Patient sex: M
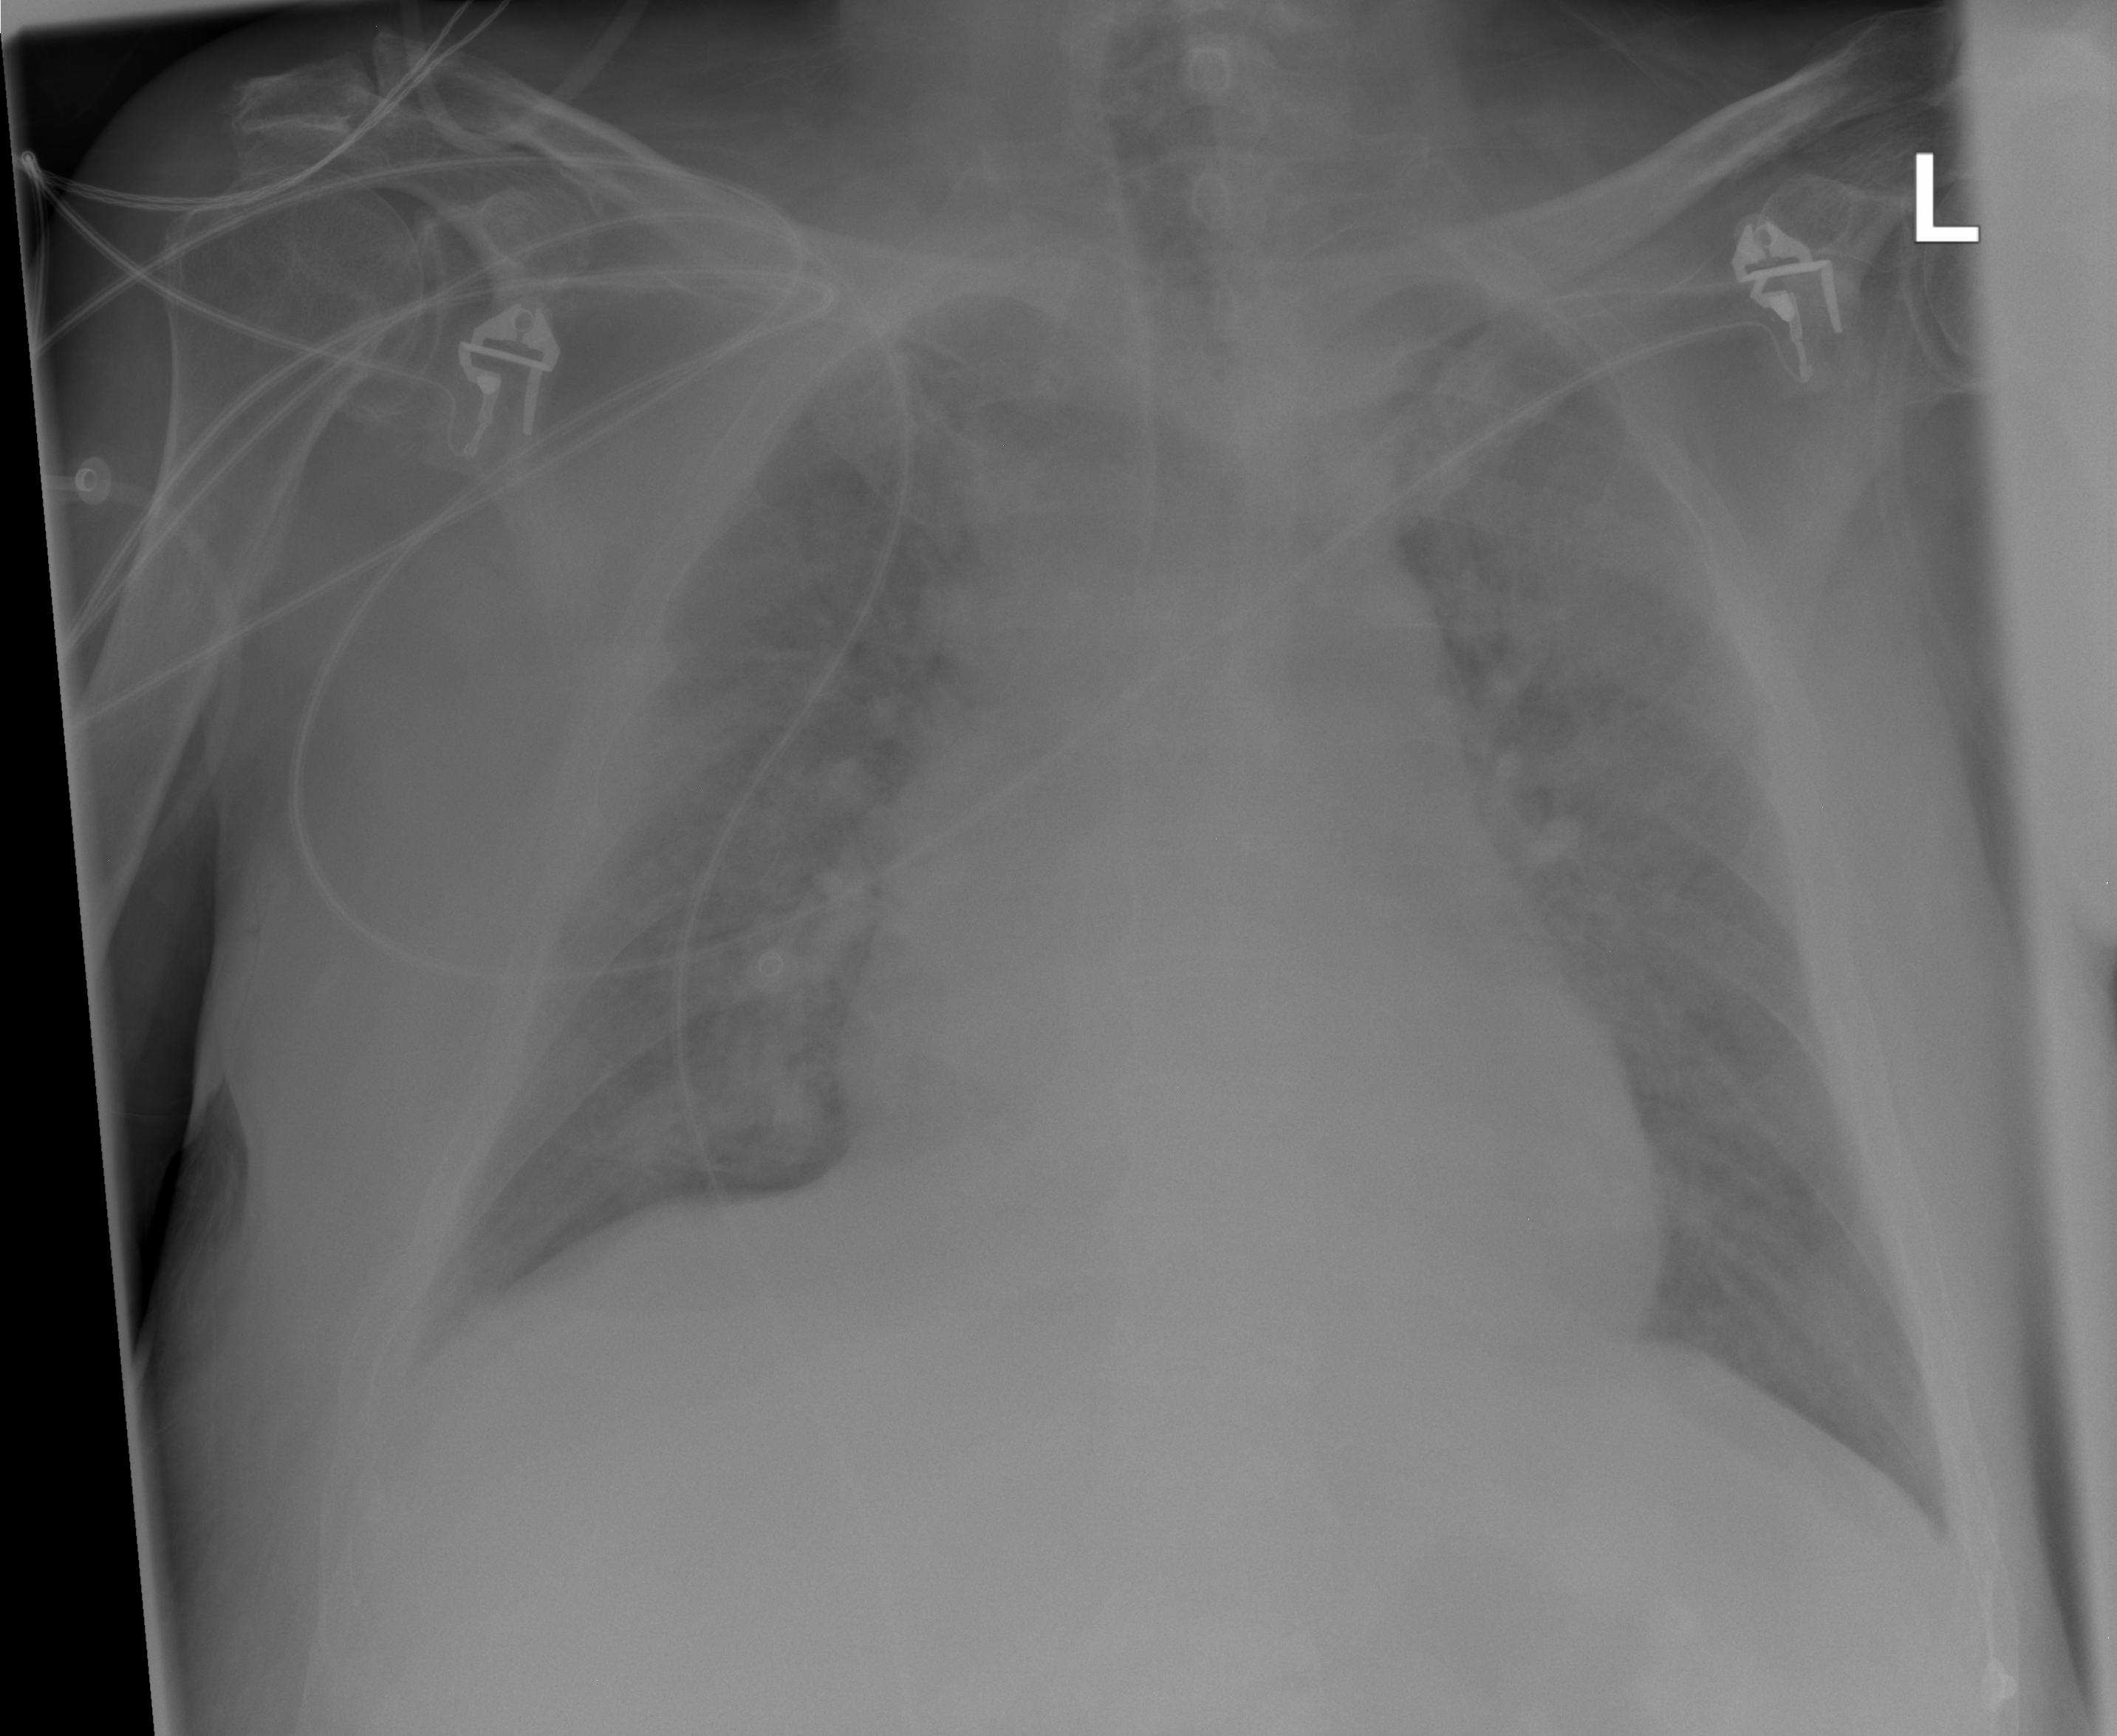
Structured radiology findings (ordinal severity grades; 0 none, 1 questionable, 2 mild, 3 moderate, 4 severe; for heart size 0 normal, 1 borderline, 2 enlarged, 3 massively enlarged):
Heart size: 2
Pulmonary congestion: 2
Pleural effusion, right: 0
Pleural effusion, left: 0
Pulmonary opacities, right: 2
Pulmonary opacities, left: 2
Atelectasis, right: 0
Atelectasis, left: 0